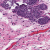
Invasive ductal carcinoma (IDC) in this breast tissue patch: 0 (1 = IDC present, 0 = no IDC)